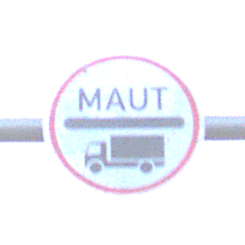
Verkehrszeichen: Mautpflicht
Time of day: SunriseSunset
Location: Outdoor (Suburban)
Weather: PartlyCloudy
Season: NotSpecified
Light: Natural